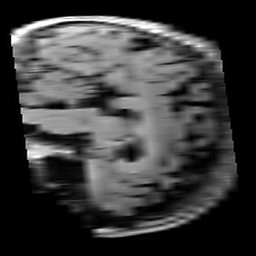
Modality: T1w
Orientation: sagittal
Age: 26
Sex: male
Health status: healthy
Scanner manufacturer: siemens
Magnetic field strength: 3 T
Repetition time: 4.1 s
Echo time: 0.0085 s